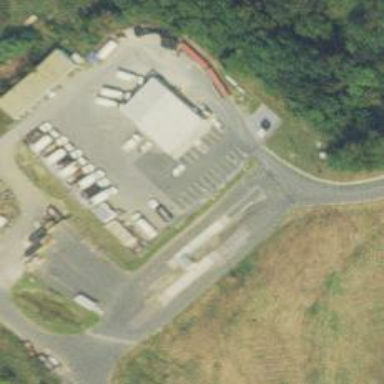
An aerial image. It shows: Weighbridge located at service road.